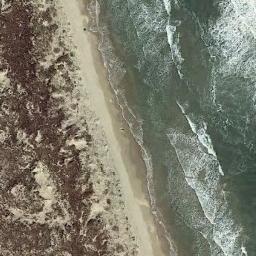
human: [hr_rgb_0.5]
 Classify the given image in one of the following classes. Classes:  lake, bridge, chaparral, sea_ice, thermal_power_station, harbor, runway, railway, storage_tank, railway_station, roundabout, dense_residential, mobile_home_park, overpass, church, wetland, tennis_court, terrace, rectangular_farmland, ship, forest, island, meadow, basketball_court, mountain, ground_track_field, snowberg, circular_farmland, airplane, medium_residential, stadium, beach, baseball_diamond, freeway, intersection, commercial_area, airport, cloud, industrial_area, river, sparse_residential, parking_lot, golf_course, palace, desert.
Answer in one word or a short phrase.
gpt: beach